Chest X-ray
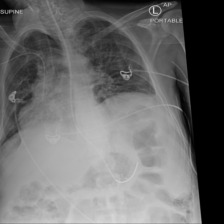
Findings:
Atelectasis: negative
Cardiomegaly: negative
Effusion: negative
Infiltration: negative
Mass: negative
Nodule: negative
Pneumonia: negative
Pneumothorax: negative
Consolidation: negative
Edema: negative
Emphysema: negative
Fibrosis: negative
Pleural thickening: negative
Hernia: negative